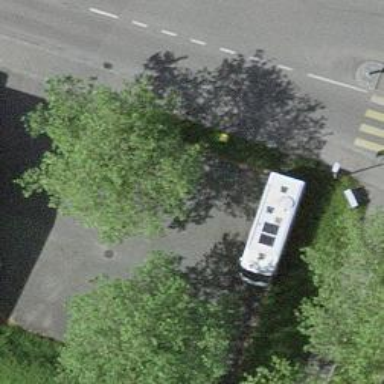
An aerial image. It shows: Post box is visible.